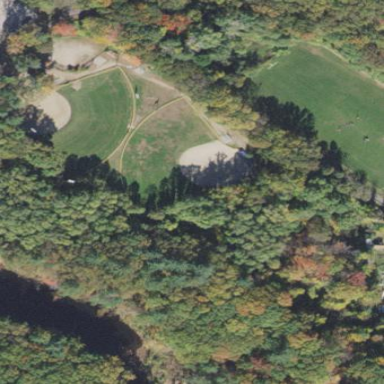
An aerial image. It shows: Sports center catering to baseball and American football enthusiasts located on leisure land.